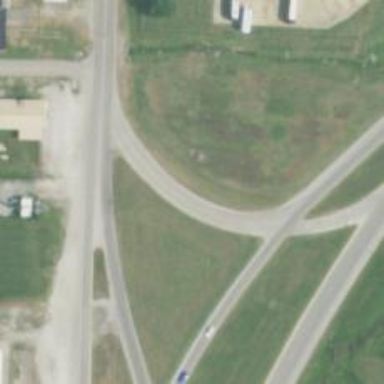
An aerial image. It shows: Primary link highway.